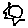
Label: sun